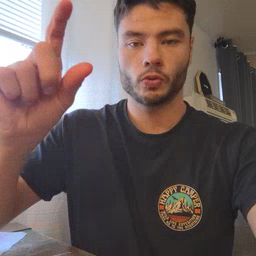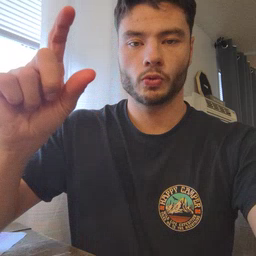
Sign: moon